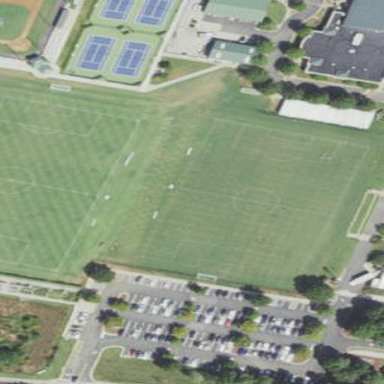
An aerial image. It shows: Pitch designated for field hockey on leisure land.